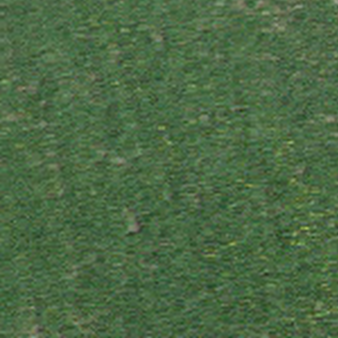
Label: other